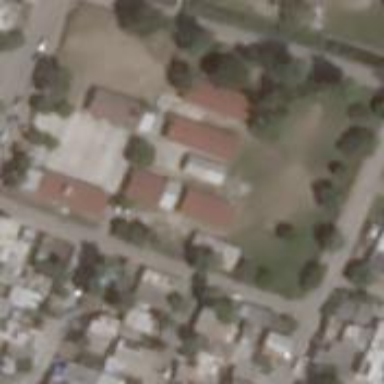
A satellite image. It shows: School.